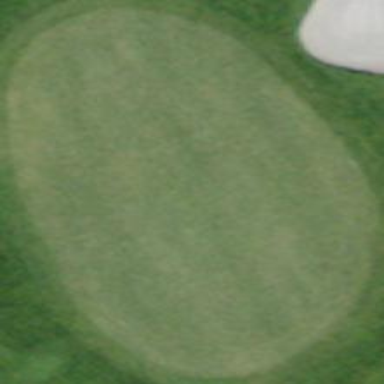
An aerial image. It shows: Golf green.